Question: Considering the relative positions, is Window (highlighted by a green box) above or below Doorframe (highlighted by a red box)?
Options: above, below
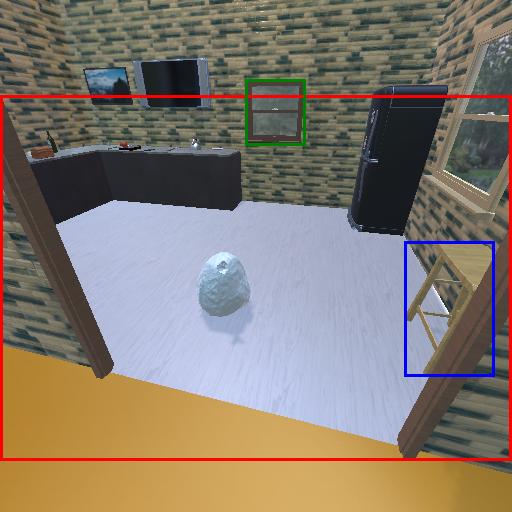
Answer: above